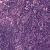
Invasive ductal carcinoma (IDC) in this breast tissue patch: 0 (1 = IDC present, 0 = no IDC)